Question: I send email through codeigniter, and the hotmail recipients receive an email that seems empty.
But if you show the source, the body is complete :
'''
x-store-info:sbevkl2QZR7OXo7WID5ZcdV2tiiWGqTnL8LqRHZDpO1a6RfqJUb9Bvk56X3BJKAg6cjaVhmE0UEtHLPiBFT8cnf1LZrSPERjUEe8skwDm3KAgvehRwVK6+cJhj4xrCbMEtL9MZV6cCY=
Authentication-Results: hotmail.com; sender-id=pass (sender IP is 89.31.151.18) header.from=webmaster@biocoupons.fr; dkim=none header.d=biocoupons.fr; x-hmca=pass
X-SID-PRA: webmaster@biocoupons.fr
X-DKIM-Result: None
X-Message-Status: n:0:n
X-SID-Result: Pass
X-AUTH-Result: PASS
X-Message-Delivery: Vj0xLjE7dXM9MDtsPTA7YT0wO0Q9MTtHRD0xO1NDTD0w
X-Message-Info: NhFq/7gR1vRbK5wwd2CCPiz2FoG/apC9Nlwn9QDQUkFtCAY0+3pBZaTO9tRcEil5WQ1UlFPTmVO6YI0VFRvEqJtfBxGnyrZjARsdKFYGzasctOU2tO5XGDWuESbcCr0Hq4XO6B1tyQE=
Received: from brunetprod.nexen.net ([89.31.151.18]) by SNT0-MC3-F43.Snt0.hotmail.com with Microsoft SMTPSVC(6.0.3790.4900);
Tue, 15 May 2012 23:44:54 -0700
Received: by brunetprod.nexen.net (Postfix, from userid 33)
id 9DB1030C00A; Wed, 16 May 2012 08:44:53 +0200 (CEST)
To: ecolehaiti@live.fr
Subject: =?utf-8?Q?Vous_avez_oubli=c3=a9_votre_mot_de_passe_sur_Bio_Coupons=3f?=
X-PHP-Script: www.biocoupons.fr/index.php/auth/forgot_password for 81.56.219.94
User-Agent: CodeIgniter
Date: Wed, 16 May 2012 08:44:53 +0200
From: "Bio Coupons" <webmaster@biocoupons.fr>
Reply-To: "Bio Coupons" <webmaster@biocoupons.fr>
X-Sender: webmaster@biocoupons.fr
X-Mailer: CodeIgniter
X-Priority: 3 (Normal)
Message-ID: <4fb34ce591593@biocoupons.fr>
Mime-Version: 1.0
Content-Type: multipart/alternative; boundary="B_ALT_4fb34ce59161d"
Return-Path: webmaster@biocoupons.fr
X-OriginalArrivalTime: 16 May 2012 06:44:54.0956 (UTC) FILETIME=[671596C0:01CD332F]
This is a multi-part message in MIME format.
Your email application may not support this format.
--B_ALT_4fb34ce59161d
Content-Type: text/plain; charset=utf-8
Content-Transfer-Encoding: 8bit
Bonjour,
Vous avez perdu votre mot de passe ? Pas de panique.
Pour creer un nouveau mot de passe, cliquez sur le lien suivant :
http://www.biocoupons.fr/auth/reset_password/
Vous recevez cet email a la demande d'un utilisateur de Bio Coupons . C'est
une etape de la creation d'un nouveau mot de passe sur le site. Si vous
N'AVEZ PAS demande un nouveau mot de passe, merci d'ignorer cet email, et
votre mot de passe restera inchange.
Merci,
L'equipe Bio Coupons
--B_ALT_4fb34ce59161d
Content-Type: text/html; charset=utf-8
Content-Transfer-Encoding: quoted-printable
<html>
<head><title>Creation d'un nouveau mot de passe sur Bio Coupons</title></h=
ead>
<body>
<div style=3D"max-width: 800px; margin: 0; padding: 30px 0;">
<table width=3D"80%" border=3D"0" cellpadding=3D"0" cellspacing=3D"0">
<tr>
<td width=3D"5%"></td>
<td align=3D"left" width=3D"95%" style=3D"font: 13px/18px Arial, Helvetica,=
sans-serif;">
<h2 style=3D"font: normal 20px/23px Arial, Helvetica, sans-serif; margin: 0=
; padding: 0 0 18px; color: black;">Creer un nouveau mot de passe</h2>
Vous avez perdu votre mot de passe ? Pas de panique. <br />
Pour creer un nouveau mot de passe, cliquez sur le lien suivant :<br />
<br />
<big style=3D"font: 16px/18px Arial, Helvetica, sans-serif;"><b><a href=3D"=
http://www.biocoupons.fr/auth/reset_password/" style=3D"color: #3366cc;">Creer un nouveau mot de passe</a></b></=
big><br />
<br />
Le lien ne marche pas ? Copiez le lien suivant dans la barre d'adresse de v=
otre navigateur :<br />
<nobr><a href=3D"http://www.biocoupons.fr/auth/reset_password/" style=3D"color: #3366cc;">http://www.biocoupons.f=
r/auth/reset_password/</a></nobr><br /=
>
<br />
<br />
Vous recevez cet email a la demande d'un utilisateur de <a href=3D"http://=
www.biocoupons.fr/" style=3D"color: #3366cc;">Bio Coupons</a>. C'est une e=
tape de la creation d'un nouveau mot de passe sur le site. Si vous N'AVEZ =
PAS demande un nouveau mot de passe, merci d'ignorer cet email, et votre m=
ot de passe restera inchange.<br />
<br />
<br />
Merci,<br />
L'equipe Bio Coupons</td>
</tr>
</table>
</div>
</body>
</html>
--B_ALT_4fb34ce59161d--
'''
The other mailer display the email fine. I try with and without doctype.
The rendered HTML :
'''
<div id="mpf0_readMsgBodyContainer" class="ReadMsgBody" onclick="return Control.invoke('MessagePartBody','_onBodyClick',event,event);">
<div class="SandboxScopeClass ExternalClass" id="mpf0_MsgContainer"></div>
'''
And the rendered html of a correct email (a text one)
'''
<div id="mpf0_readMsgBodyContainer" class="ReadMsgBody" onclick="return Control.invoke('MessagePartBody','_onBodyClick',event,event);">
<div class="SandboxScopeClass ExternalClass PlainTextMessageBody ContentFiltered" id="mpf0_MsgContainer">
<pre>Bonjour,<br>Vous venez de vous inscrire a Bio Coupons et nous vous en remercions.<br>
</pre>
</div>
</div>
'''
As you can see, the message body div is not filled at all. I suspect a javascript problem, but why it's occuring on my email ?
Thanks for your help
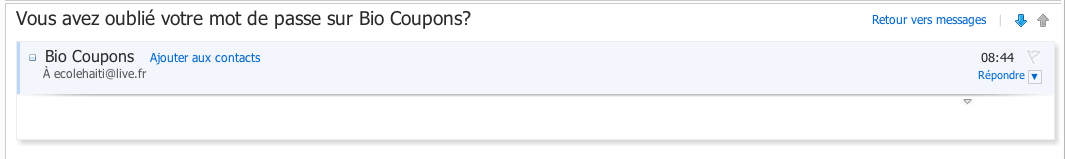
Answer: It was only lacking a new line at the top of the html code. i.e. :
'''
--B_ALT_4fb34ce59161d
Content-Type: text/html; charset=utf-8
Content-Transfer-Encoding: quoted-printable
<html>
...
'''
Instead of
'''
--B_ALT_4fb34ce59161d
Content-Type: text/html; charset=utf-8
Content-Transfer-Encoding: quoted-printable
<html>
...
'''
curious, isn't it ?